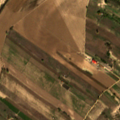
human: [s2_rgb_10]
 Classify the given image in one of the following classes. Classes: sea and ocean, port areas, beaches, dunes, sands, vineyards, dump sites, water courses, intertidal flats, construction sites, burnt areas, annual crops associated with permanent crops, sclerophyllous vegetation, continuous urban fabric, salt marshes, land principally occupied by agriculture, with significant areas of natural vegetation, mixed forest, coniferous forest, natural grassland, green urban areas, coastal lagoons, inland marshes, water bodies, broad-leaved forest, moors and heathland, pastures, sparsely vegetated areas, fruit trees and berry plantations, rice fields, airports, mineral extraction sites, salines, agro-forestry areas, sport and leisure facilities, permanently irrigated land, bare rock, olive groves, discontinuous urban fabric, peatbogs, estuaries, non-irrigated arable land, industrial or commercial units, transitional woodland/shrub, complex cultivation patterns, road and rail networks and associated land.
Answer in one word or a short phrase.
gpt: permanently irrigated land, complex cultivation patterns, water courses